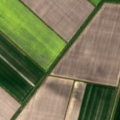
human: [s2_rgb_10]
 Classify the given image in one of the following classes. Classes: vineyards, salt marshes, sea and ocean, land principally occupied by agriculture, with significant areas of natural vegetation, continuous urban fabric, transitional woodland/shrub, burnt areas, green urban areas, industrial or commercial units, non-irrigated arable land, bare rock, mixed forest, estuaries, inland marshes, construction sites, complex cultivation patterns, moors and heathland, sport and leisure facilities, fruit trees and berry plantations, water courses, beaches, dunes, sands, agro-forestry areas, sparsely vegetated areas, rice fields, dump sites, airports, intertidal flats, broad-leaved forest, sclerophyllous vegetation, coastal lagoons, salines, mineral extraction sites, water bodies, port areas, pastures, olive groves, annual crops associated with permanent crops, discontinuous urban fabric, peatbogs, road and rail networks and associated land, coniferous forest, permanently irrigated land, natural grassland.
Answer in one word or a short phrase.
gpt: non-irrigated arable land